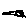
Label: fish